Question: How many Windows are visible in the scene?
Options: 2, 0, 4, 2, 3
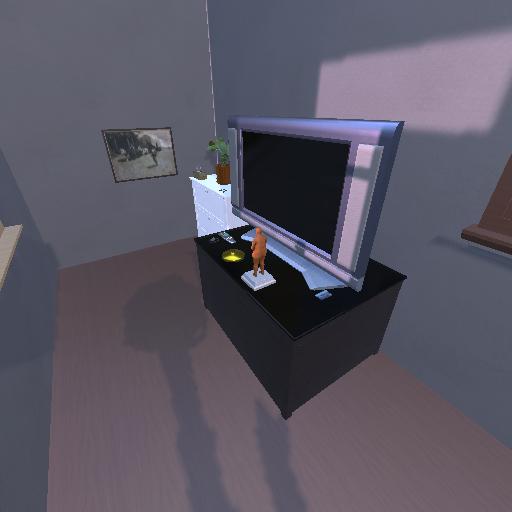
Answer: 2